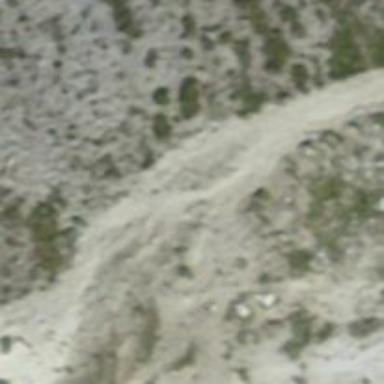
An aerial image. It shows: Path on the ground.